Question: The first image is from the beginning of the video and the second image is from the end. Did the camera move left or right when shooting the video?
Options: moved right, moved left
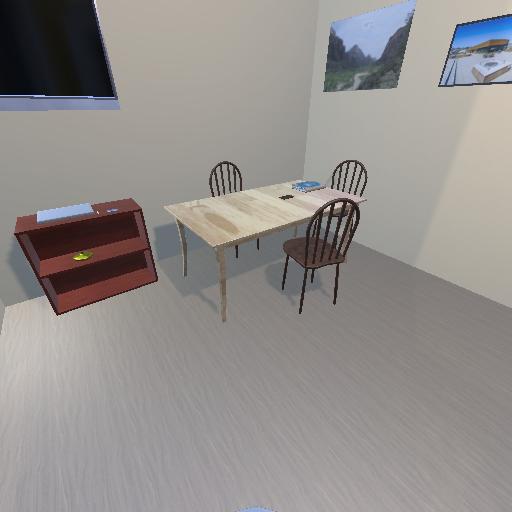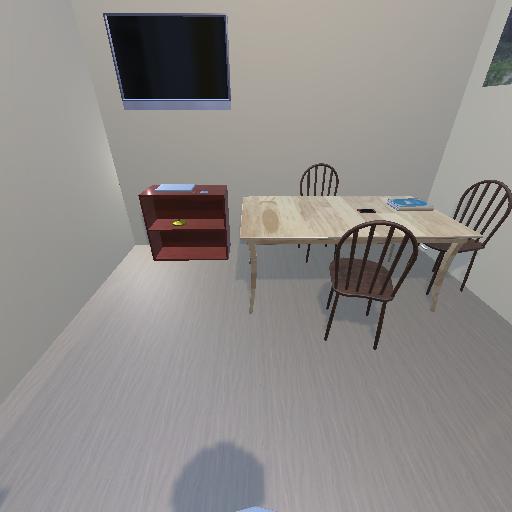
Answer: moved right